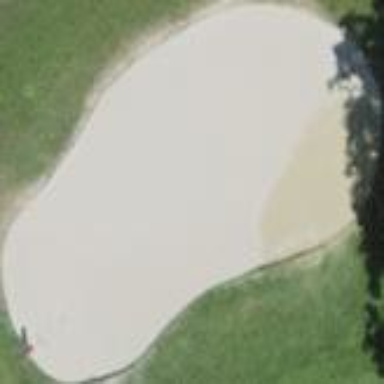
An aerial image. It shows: Sand bunker on golf course.